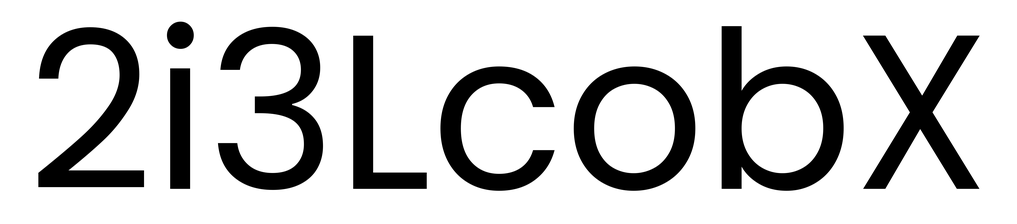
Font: Poppins-Regular